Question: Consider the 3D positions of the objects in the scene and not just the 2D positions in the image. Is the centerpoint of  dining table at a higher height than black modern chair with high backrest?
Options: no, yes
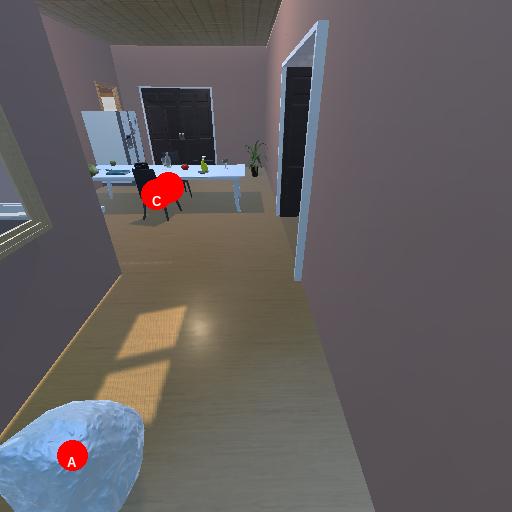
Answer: no